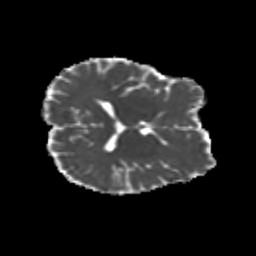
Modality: MD
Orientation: axial
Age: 26
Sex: female
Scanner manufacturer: siemens
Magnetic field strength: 3 T
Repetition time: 3.5 s
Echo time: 0.104 s